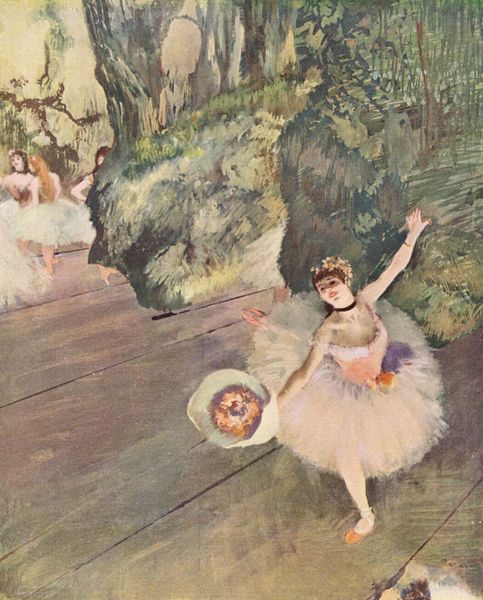
Titel: Tänzerin mit Blumenstrauß (Der Star)
Künstler: Edgar Degas
Standort: Paris
Institution: (Privatsammlung)
Schlagwörter: baum, gemälde, weiß, bäume, cezanne, frauen, grün, impressionismus, menschen, mädchen, blume, blumen, degas, edgar degas, frankreich, frau, grau, hintergrund, holz, kleid, licht, nacht, orange, paris, pastell, renoir, schmuck, park, wiese, malerei, rock, tanz, jung, band, faru, haarschmuck, mensch, öl, feld, natur, strauch, busch, büsche, boden, haare, pose, aufführung, bühne, oper, pflanzen, tanzen, theater, tänzerin, tänzerinnen, dekolletee, wald, kinder, garten, perspektive, balett, ballerina, ballet, ballett, halsband, parkett, schuhe, schwanensee, spitzenschuhe, tutu, tüll, tütü, farbe, lila, wise, auftritt, bühnenbild, scheinwerfer, vogelperspektive, strauss, bohlen, bretter, frühling, blumenstrauss, bouquet, schauspiel, aufsicht, stern, leinwand, schuh, verbeugung, kulisse, klassik, kopfschmuck, fee, abklatsch, elfe, pastel, kulissen, blumig, dank, grazie, ballettschuh, balletttänzerin, toutou, ballettänzerin, balarina, japanischer holzschnitt, eleve, attetut, corps de ballet, danseuses, l'toile, petite danseuse, rampenlicht, szrauß, tänzern, étoile, bühne tanz, pflkanzen, choker, würger